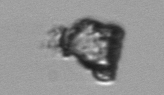
Label: Delphineis